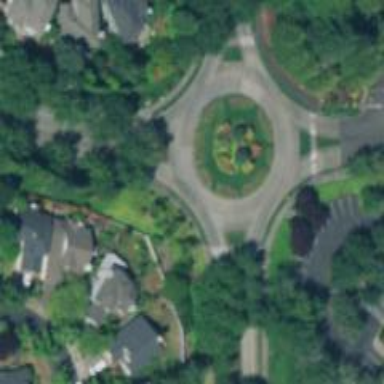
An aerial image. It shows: Tertiary road leading to roundabout.